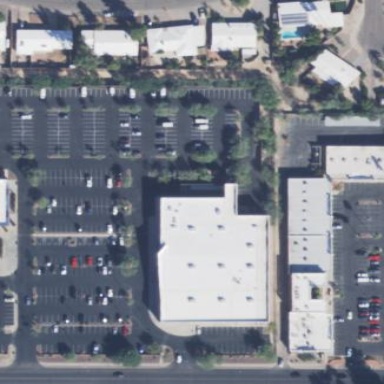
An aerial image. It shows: Building.